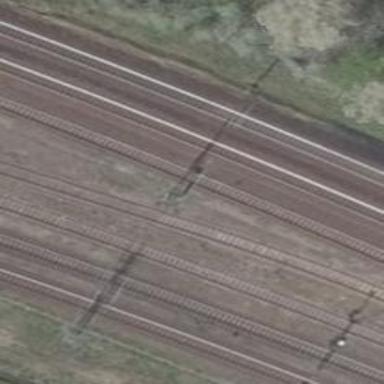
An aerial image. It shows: Railway siding for service.